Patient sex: M
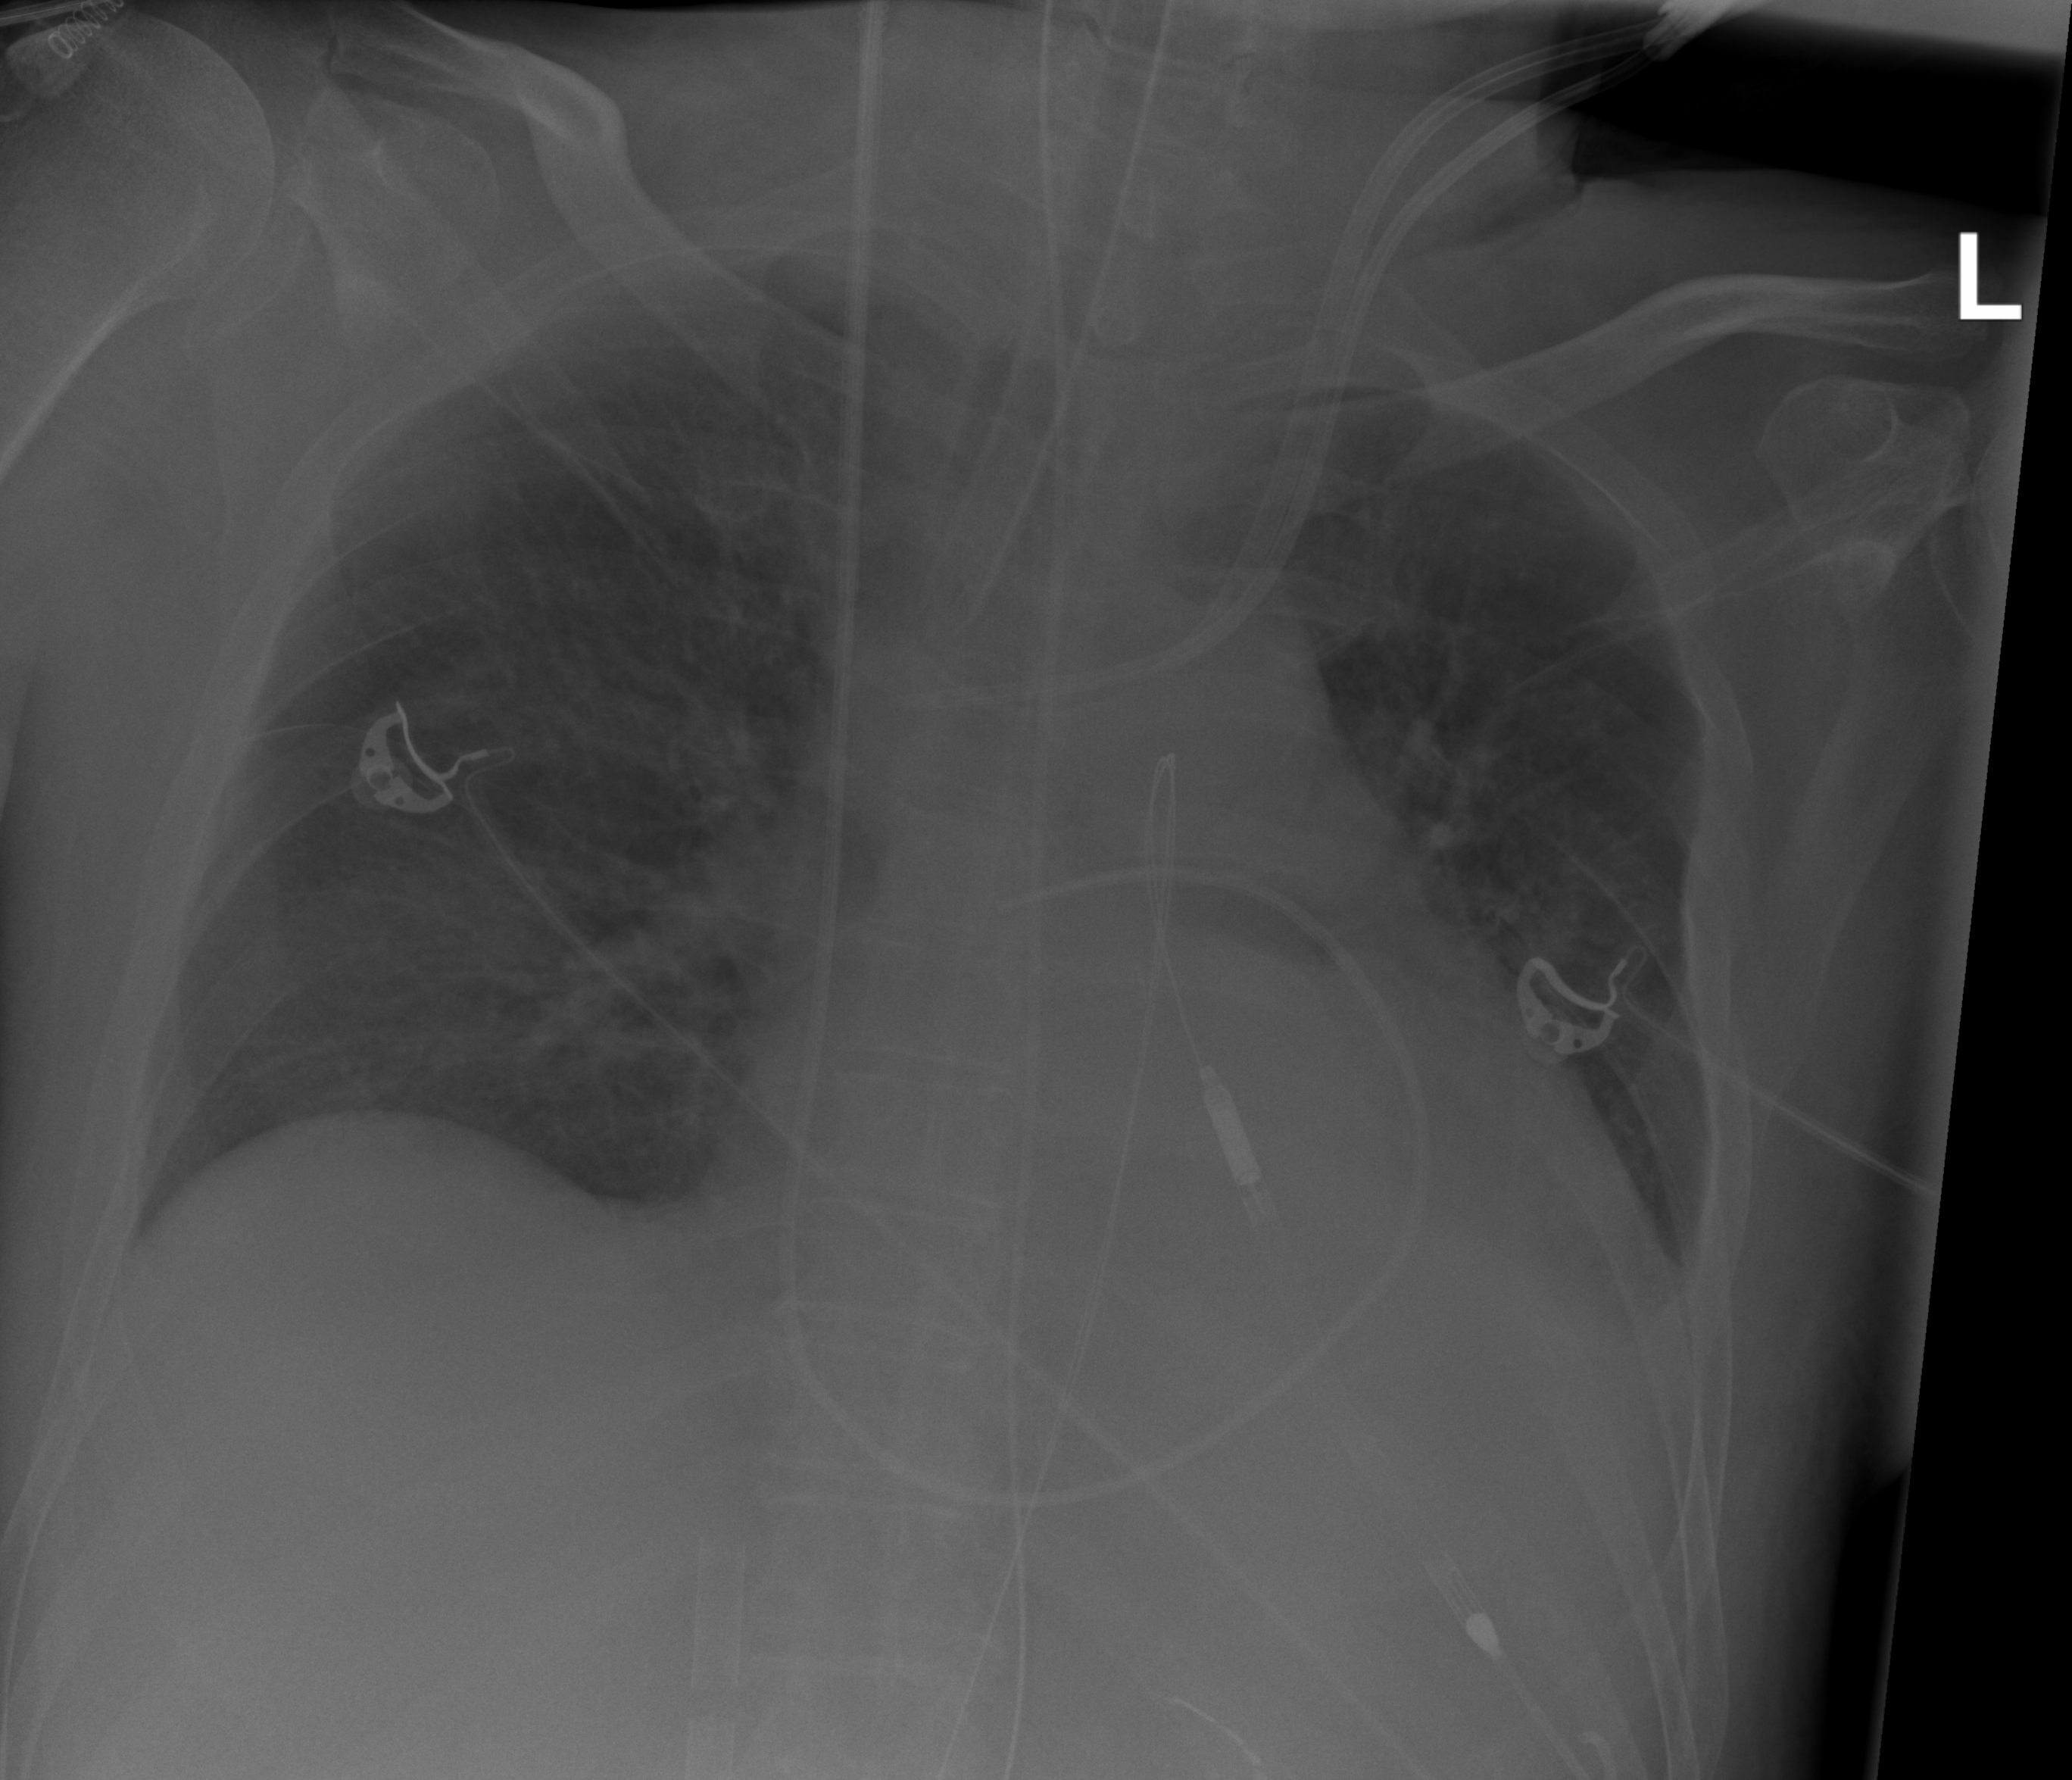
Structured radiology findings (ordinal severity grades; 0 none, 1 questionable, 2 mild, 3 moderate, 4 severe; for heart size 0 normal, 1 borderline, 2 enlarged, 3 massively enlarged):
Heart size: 1
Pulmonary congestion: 0
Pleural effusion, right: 0
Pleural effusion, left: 2
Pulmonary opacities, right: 0
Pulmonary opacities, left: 0
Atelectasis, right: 0
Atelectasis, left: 2